Interaction volume radius: 10 \u00c5
Interaction volume height: 25 \u00c5
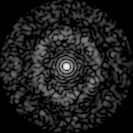
Disorder parameter: 0.7894